Lunar surface albedo tile
Center latitude: 10.445
Center longitude: 10.616
Resolution (meters per pixel, mean): 201.29
Tile area (km^2): 42464.56
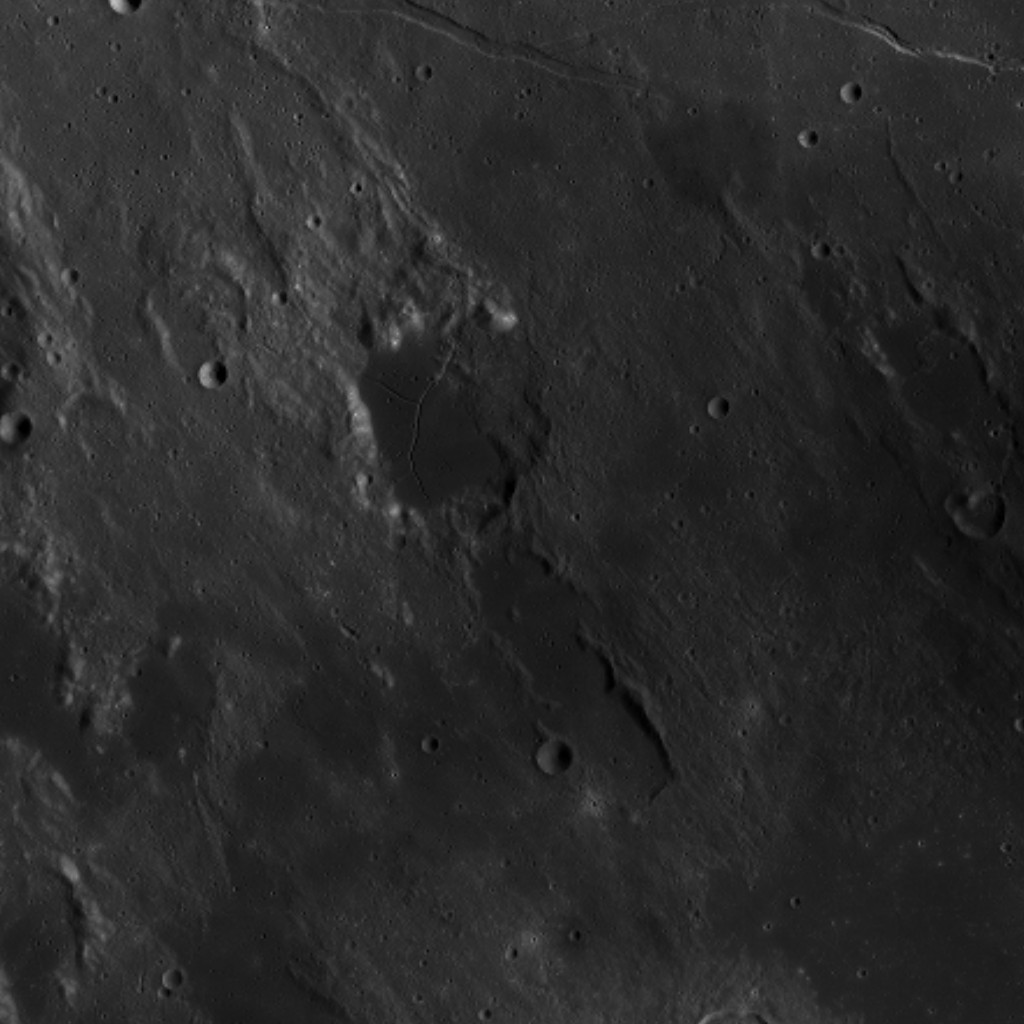